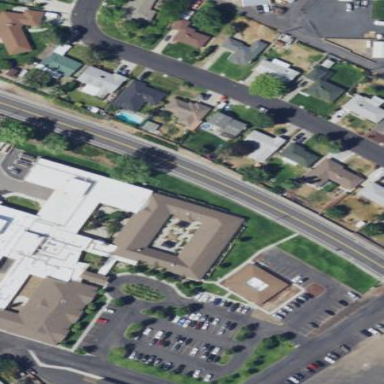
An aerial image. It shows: Healthcare facility identified as hospital.